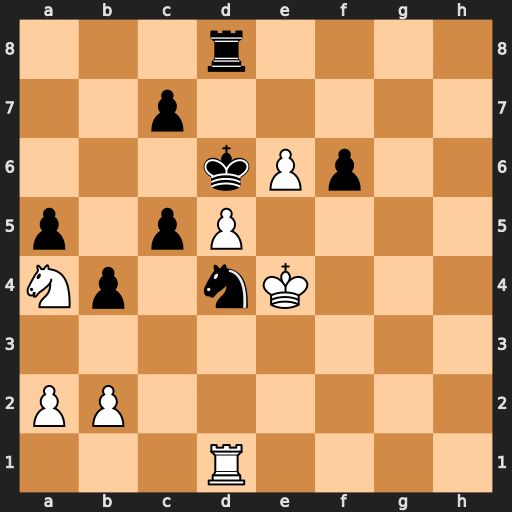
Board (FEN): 3r4/2p5/3kPp2/p1pP4/Np1nK3/8/PP6/3R4
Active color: w
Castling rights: -
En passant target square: -
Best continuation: Nxc5 Kxc5 Rc1+ Kb6 Kxd4